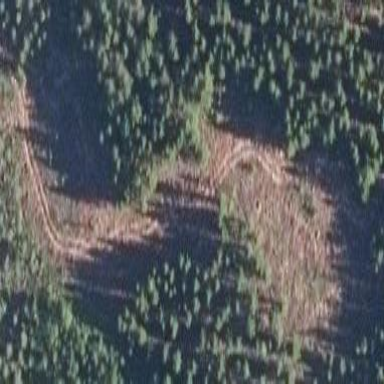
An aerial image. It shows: Clearcut man-made area surrounded by scrub vegetation.